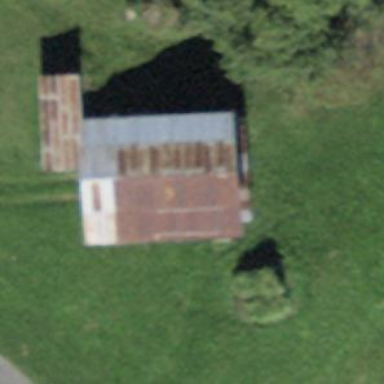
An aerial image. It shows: Barn.